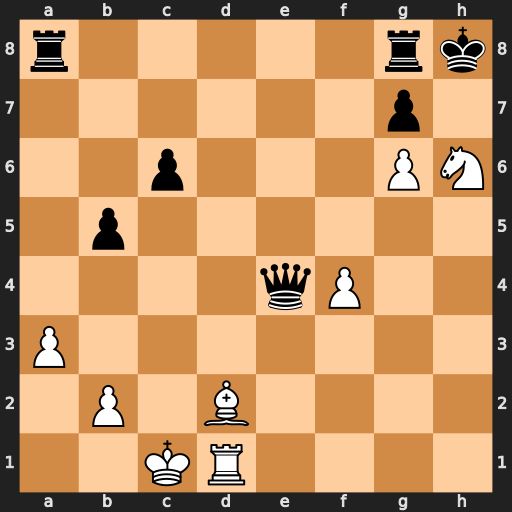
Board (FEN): r5rk/6p1/2p3PN/1p6/4qP2/P7/1P1B4/2KR4
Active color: w
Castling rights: -
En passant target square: -
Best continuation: Nf7#